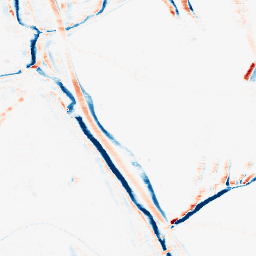
Category: morphological
Decomposition family: morphological_rect
Decomposition parameters: operation: average
width: 10
height: 3
Upsampling method: regularized
Upsampling parameters: scale: 4
lambda_reg: 0.001
Upsampling scale: 4